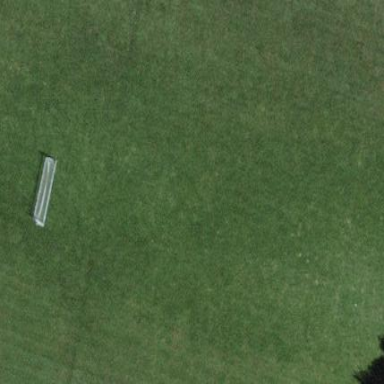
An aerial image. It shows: Soccer pitch with grass surface for leisure land.